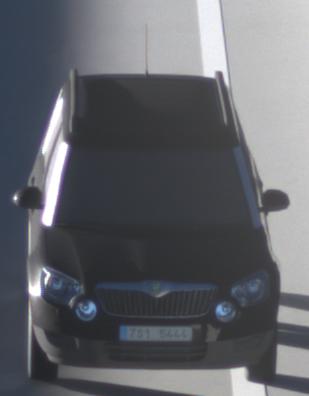
Make: Skoda
Model: Yeti 1.2 TSI
Detailed model: Yeti
Model produced from: 2009/11
Model produced until: 2011/10
Doors: 5
Color: black
Road condition: dry road
Daytime: sunrise or sunset
Contrast: high contrast